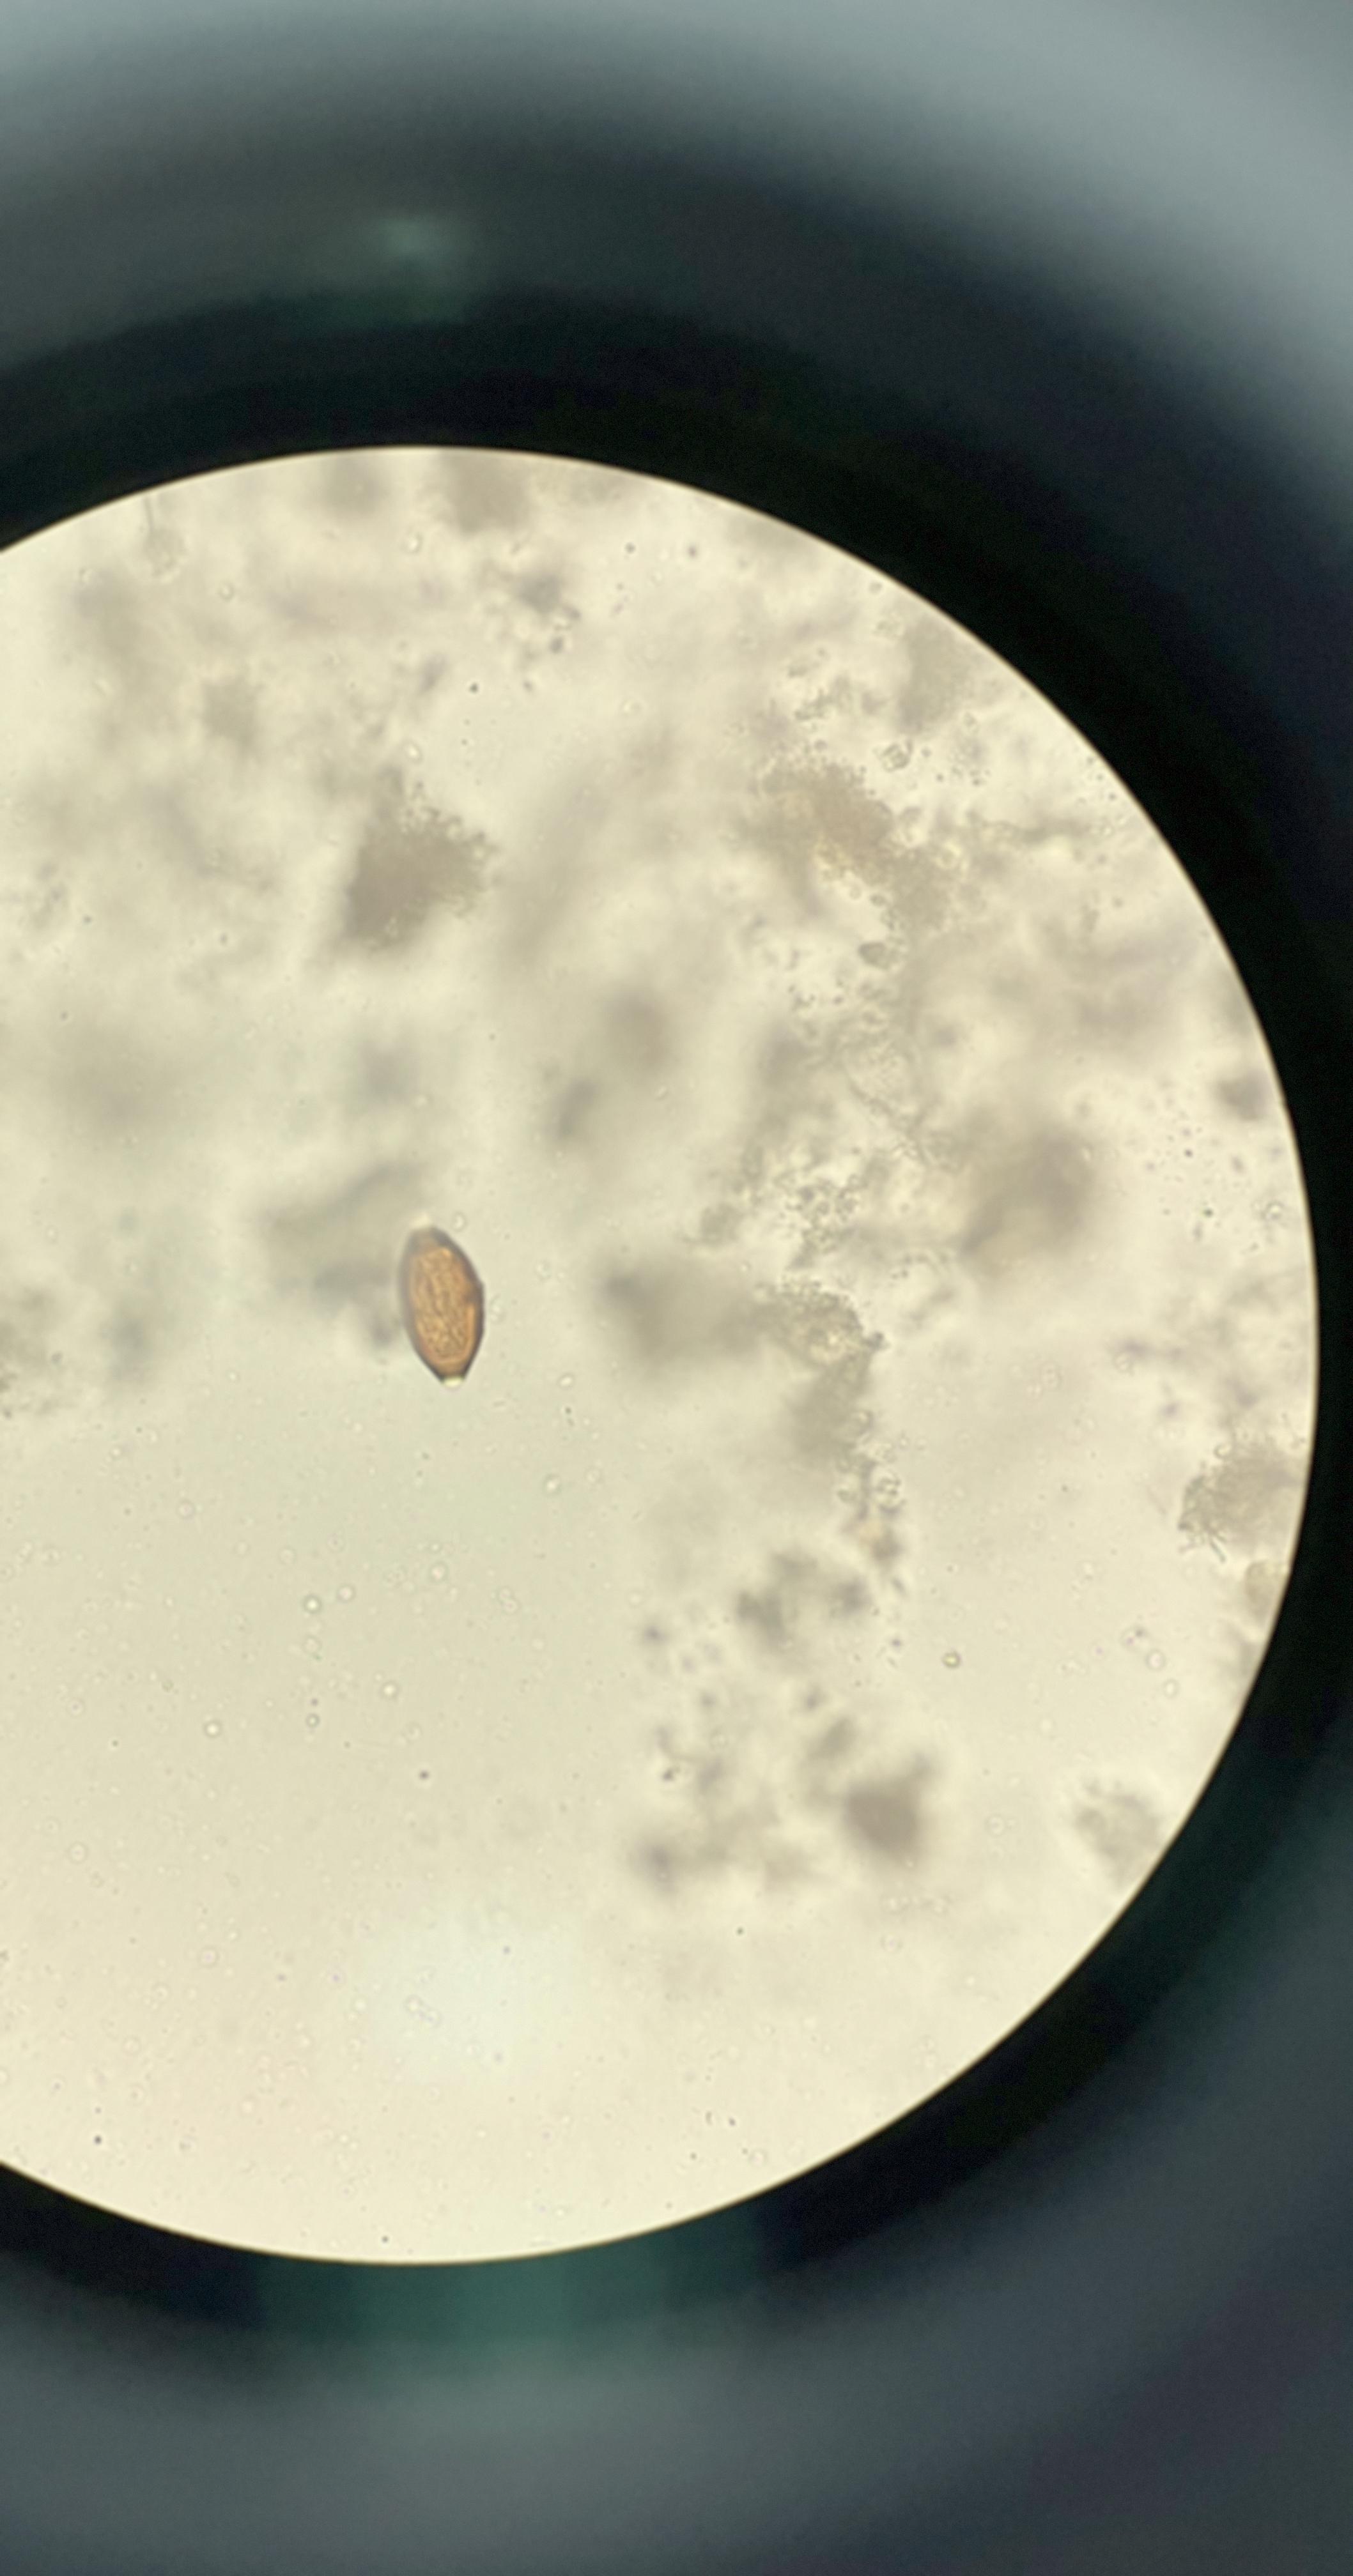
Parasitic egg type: Trichuris trichiura